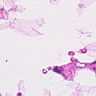
Metastatic tissue present: no